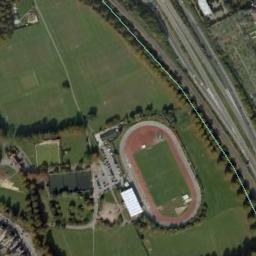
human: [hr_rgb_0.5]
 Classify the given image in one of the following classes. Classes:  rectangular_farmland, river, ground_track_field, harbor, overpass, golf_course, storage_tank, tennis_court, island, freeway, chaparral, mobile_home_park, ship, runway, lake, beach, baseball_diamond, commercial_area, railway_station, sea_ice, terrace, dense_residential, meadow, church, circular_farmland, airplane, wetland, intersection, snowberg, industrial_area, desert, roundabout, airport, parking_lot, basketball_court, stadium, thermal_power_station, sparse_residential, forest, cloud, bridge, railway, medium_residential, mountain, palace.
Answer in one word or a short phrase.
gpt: ground_track_field